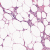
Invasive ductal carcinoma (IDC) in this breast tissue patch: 0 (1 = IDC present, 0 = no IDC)